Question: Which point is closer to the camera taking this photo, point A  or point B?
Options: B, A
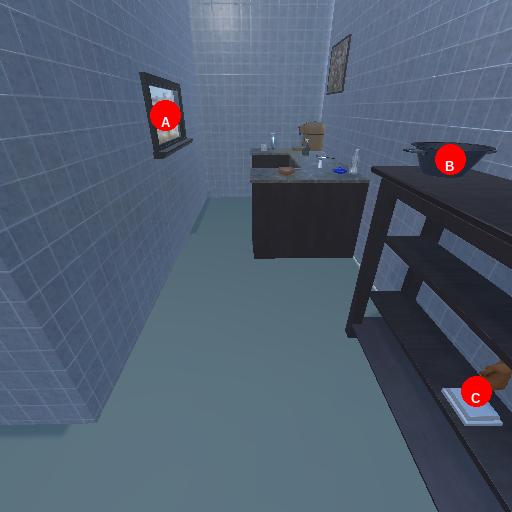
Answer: B